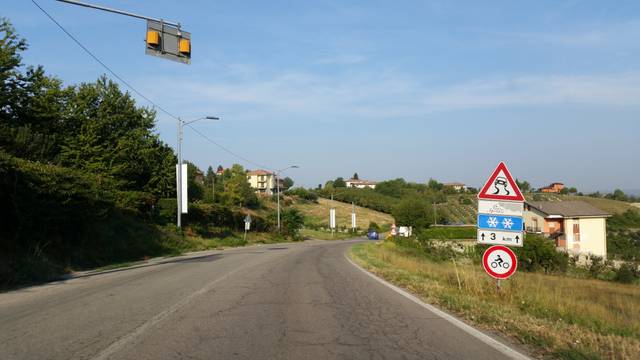
Region: Italy
Coordinates: 44.755, 8.144